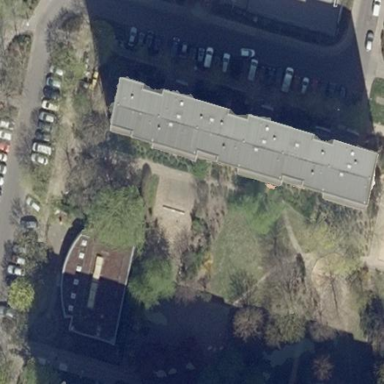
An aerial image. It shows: Flat-roofed apartment building.